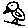
Label: bird